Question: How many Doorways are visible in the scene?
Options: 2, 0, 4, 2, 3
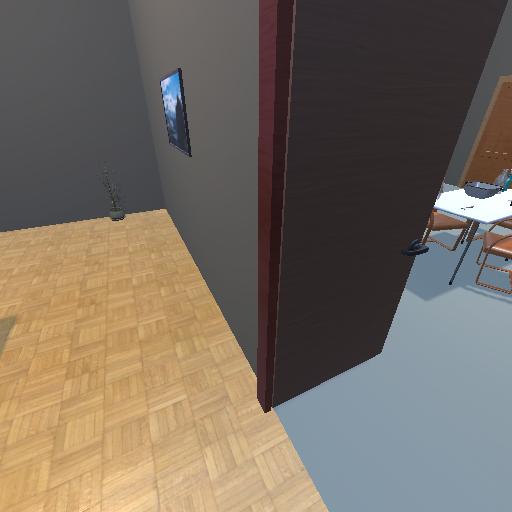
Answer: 2